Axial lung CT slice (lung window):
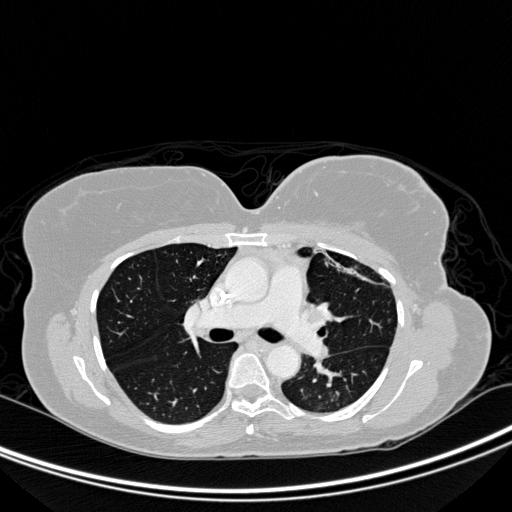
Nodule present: yes
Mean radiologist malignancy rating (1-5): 2.5